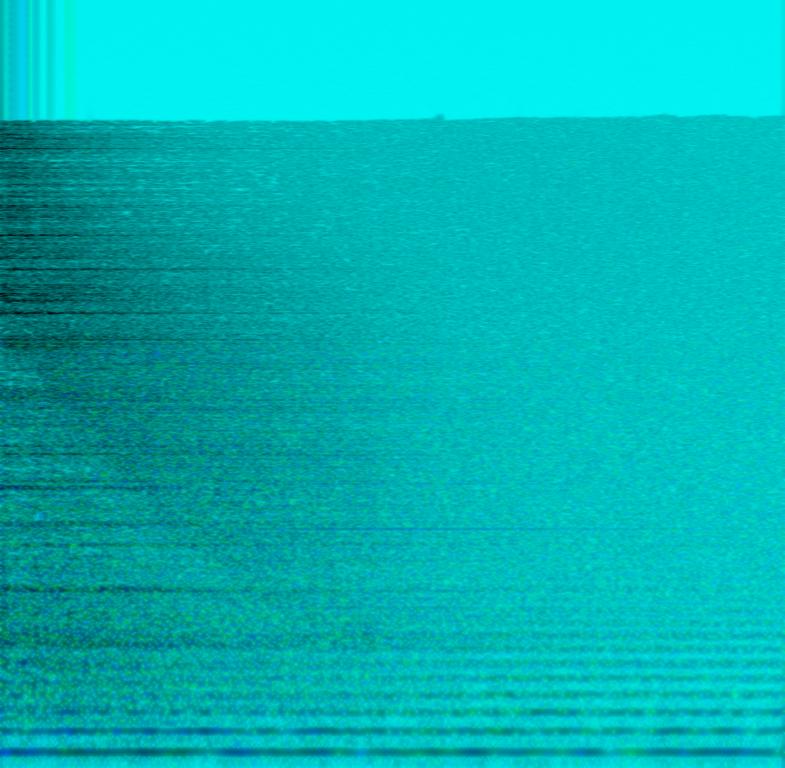
The song is an instrumental. The song is medium tempo with a loud crash tone which undulates percussively and fades. The song is of poor audio quality and probably faded with a lot of humming noise.